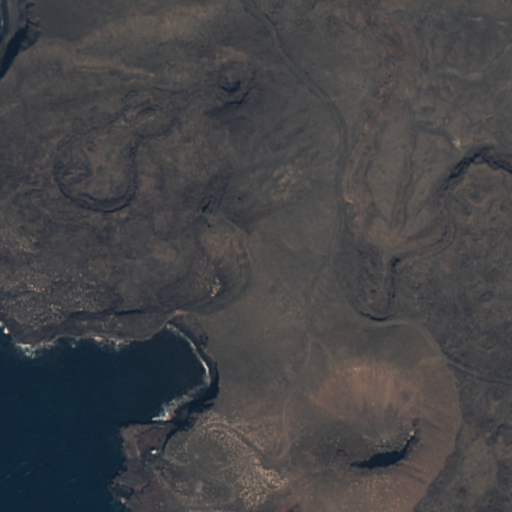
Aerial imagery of mountain in Hawaii named Pu‘u Kī containing only unknown